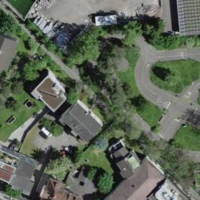
EUNIS habitat code: 54
Species observed at this site:
Centaurea scabiosa
Convolvulus arvensis
Erigeron philadelphicus
Daucus carota
Lotus corniculatus
Achillea millefolium
Trifolium pratense